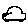
Label: car